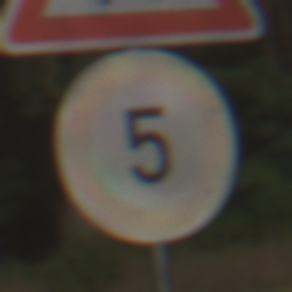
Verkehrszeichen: Geschwindigkeit5
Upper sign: FussgaengerRechts
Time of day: SunriseSunset
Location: Outdoor (Nature)
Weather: PartlyCloudy
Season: NotSpecified
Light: Natural